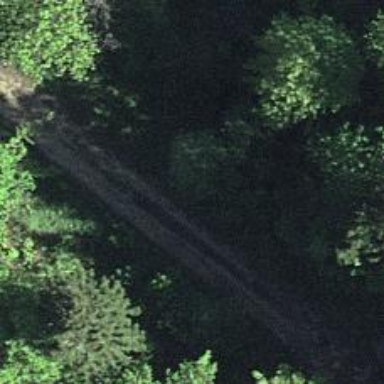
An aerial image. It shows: Path on bridge.